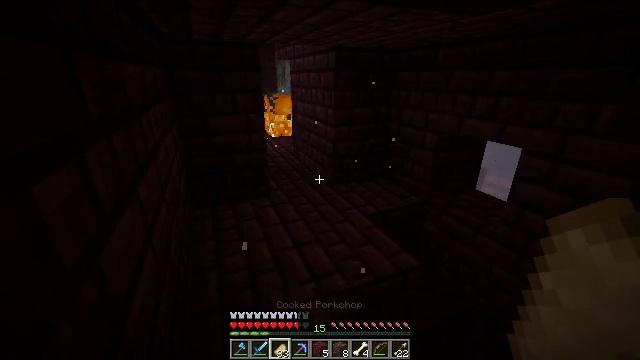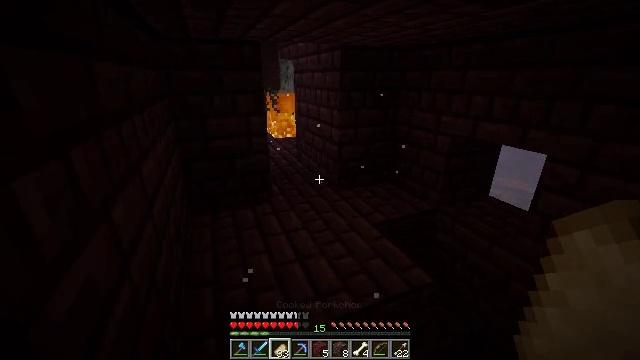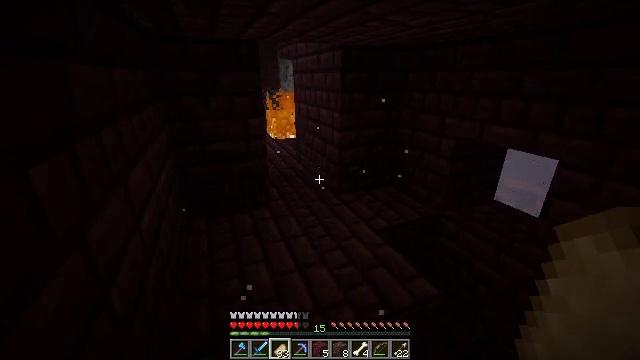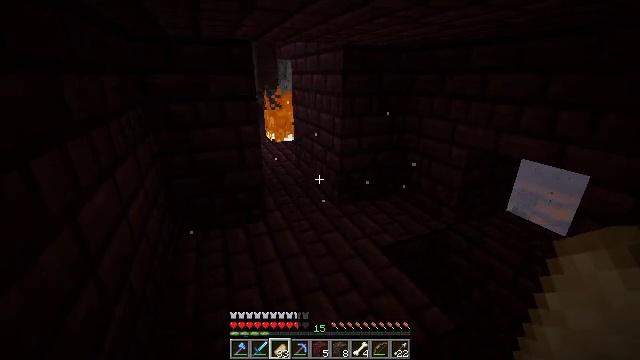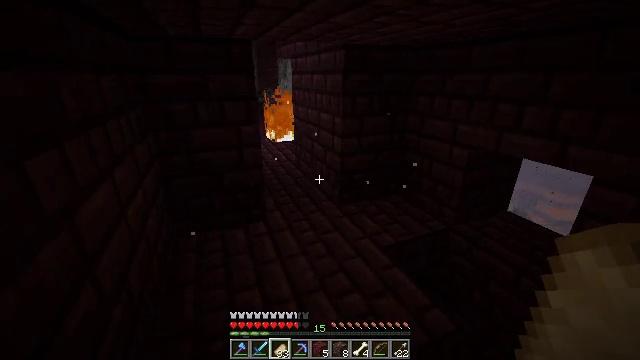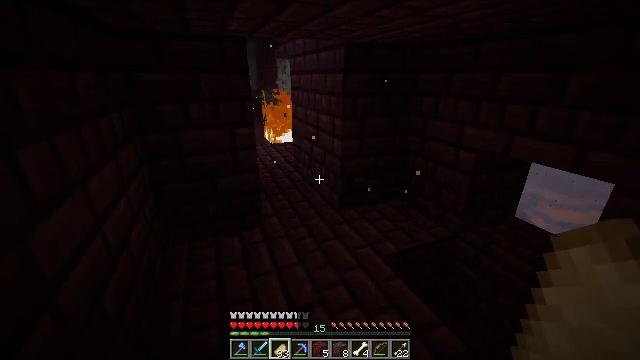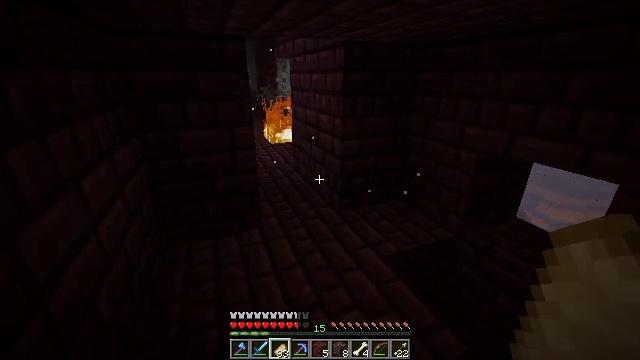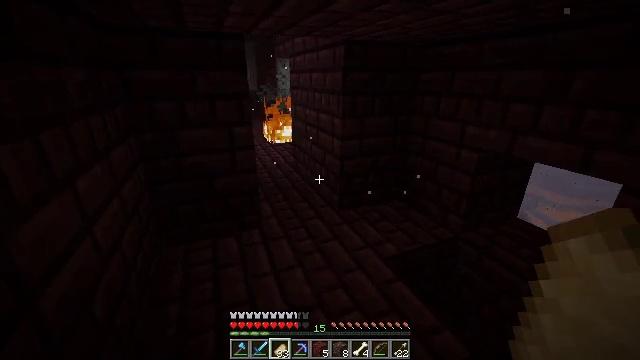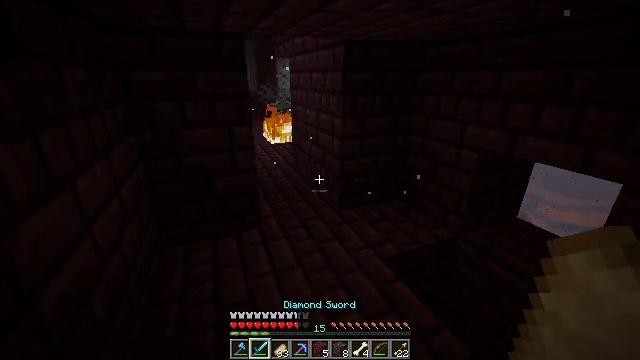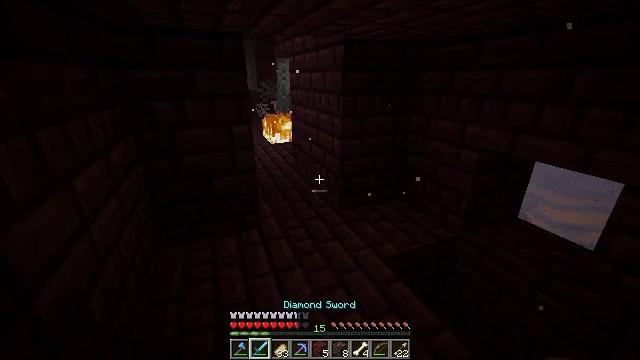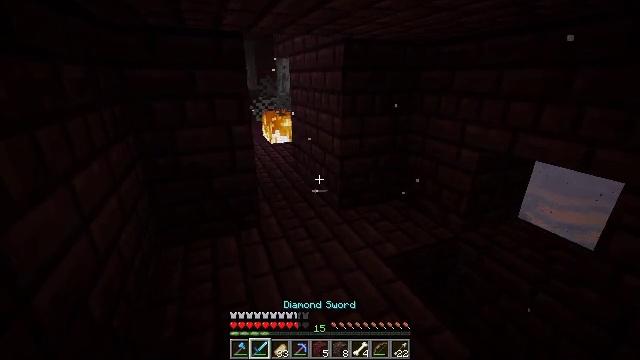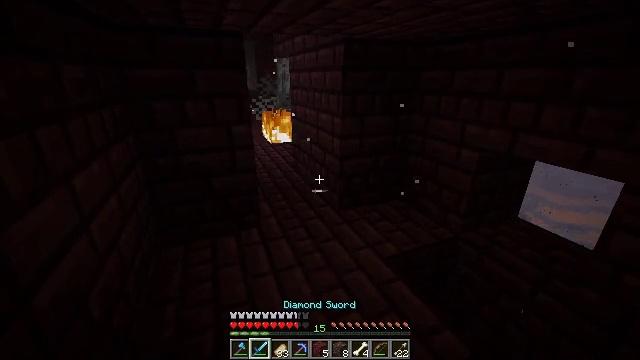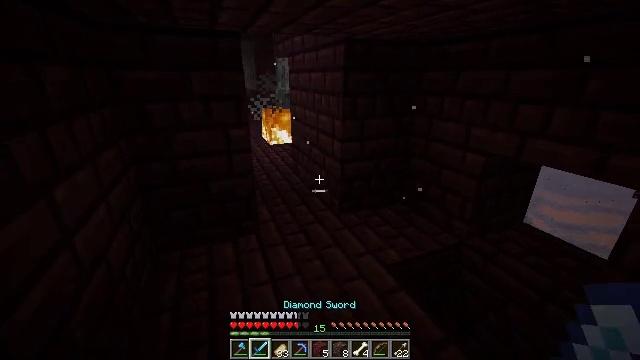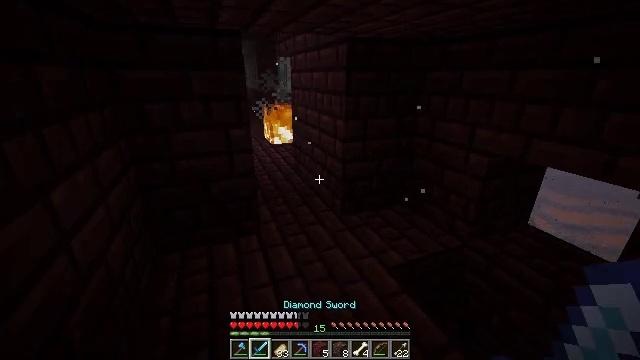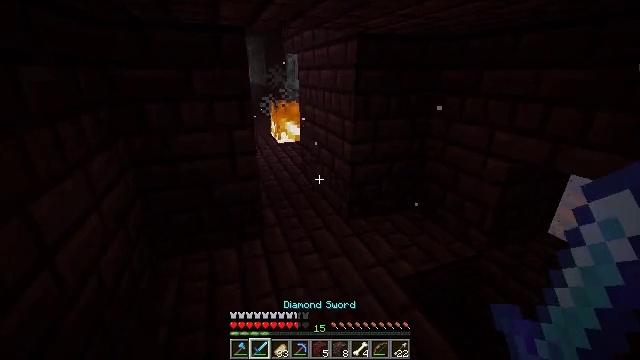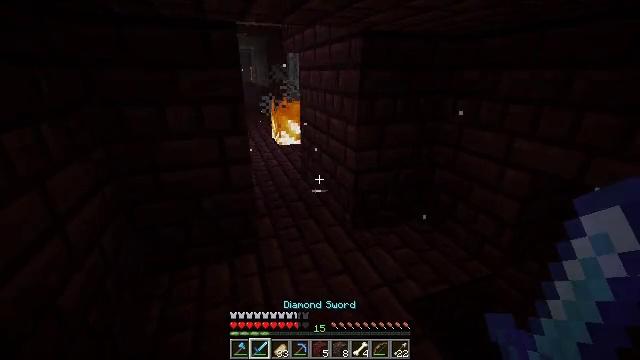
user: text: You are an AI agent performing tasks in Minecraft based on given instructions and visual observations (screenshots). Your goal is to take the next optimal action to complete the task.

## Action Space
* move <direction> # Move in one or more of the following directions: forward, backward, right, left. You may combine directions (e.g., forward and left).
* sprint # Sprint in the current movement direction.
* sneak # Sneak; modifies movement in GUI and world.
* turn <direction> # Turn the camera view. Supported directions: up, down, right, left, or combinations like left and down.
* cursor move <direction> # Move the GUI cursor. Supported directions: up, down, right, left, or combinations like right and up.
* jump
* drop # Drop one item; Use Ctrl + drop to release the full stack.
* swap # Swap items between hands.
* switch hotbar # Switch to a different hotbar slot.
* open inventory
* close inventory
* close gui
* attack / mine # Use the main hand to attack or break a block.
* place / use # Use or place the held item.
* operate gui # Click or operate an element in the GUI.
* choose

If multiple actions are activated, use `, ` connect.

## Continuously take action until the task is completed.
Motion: motion action
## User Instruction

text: Extinguish the fire.
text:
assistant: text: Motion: move forward
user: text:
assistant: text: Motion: move forward
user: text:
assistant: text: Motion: move forward
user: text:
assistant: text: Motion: no_op
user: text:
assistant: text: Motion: no_op
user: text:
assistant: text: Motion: no_op
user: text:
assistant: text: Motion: no_op
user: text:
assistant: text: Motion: no_op
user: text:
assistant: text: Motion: no_op
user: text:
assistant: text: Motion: no_op
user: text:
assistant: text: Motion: no_op
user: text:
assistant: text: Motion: move forward
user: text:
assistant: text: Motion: move forward
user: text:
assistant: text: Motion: move forward, turn left
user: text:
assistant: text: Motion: move forward
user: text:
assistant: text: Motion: move forward, turn left
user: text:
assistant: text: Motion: move forward, turn left
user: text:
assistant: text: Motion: move forward, turn left
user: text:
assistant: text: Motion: move forward, turn left
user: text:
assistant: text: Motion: move forward
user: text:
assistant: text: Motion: move forward
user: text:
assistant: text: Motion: move forward
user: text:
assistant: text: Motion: move forward
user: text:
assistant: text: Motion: move forward
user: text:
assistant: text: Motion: move forward
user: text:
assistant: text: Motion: move forward
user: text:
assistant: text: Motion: no_op
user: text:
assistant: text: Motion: turn down
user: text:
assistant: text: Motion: no_op
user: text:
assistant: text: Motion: no_op